Question: This is how i am set my page according my database column:

This is the code (only for the first column)
'''
<table class="table">
<tr>
<th style="font-size: 20px">
@Html.DisplayNameFor(model => model.fileName)
</th>
<th></th>
</tr>
@foreach (var item in Model)
{
<tr>
<td style="font-size: 15px">
@Html.DisplayFor(modelItem => item.fileName)
</td>
<td>
@Html.ActionLink("File Details", "Details", new { id = item.id })
</td>
</tr>
}
</table>
'''
How can i change 'fileName' to another string when over my html page ?
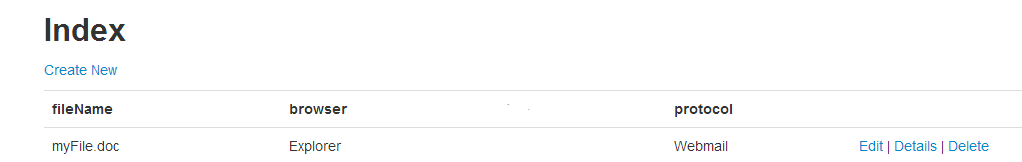
Answer: I don't know if this will work(I am unable to test it at the moment, not on windows),
'''
[Display(Name = "File Name")] //this is the line you must add.
public string fileName{get;set;} //this is your model property name.
'''
This should change it to 'File Name'